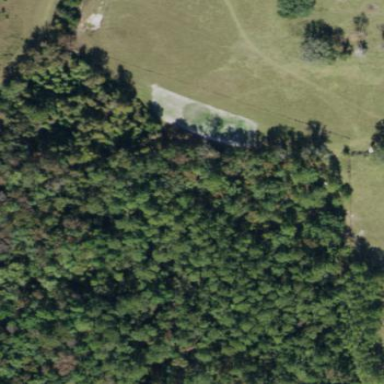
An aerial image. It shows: Needle-leaved woodland.